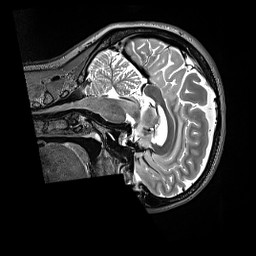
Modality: T2w
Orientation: sagittal
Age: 36
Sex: female
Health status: ill
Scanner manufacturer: siemens
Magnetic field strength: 3 T
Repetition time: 3.2 s
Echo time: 0.564 s